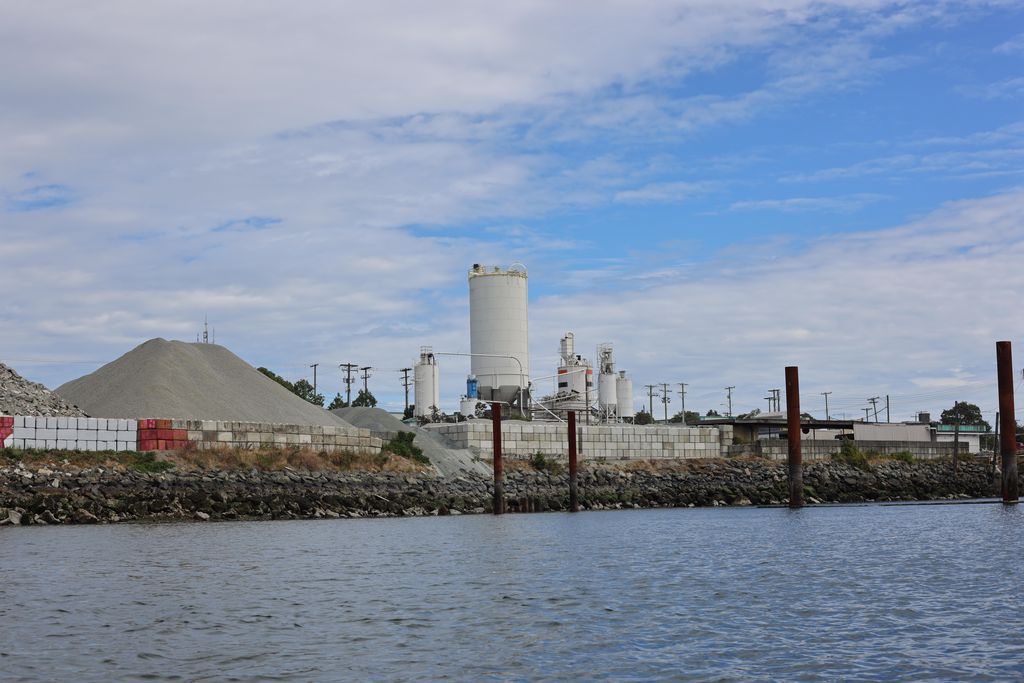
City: victoria